Field crop: maize
Growth stage: 2
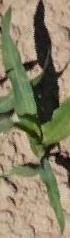
Species: maize